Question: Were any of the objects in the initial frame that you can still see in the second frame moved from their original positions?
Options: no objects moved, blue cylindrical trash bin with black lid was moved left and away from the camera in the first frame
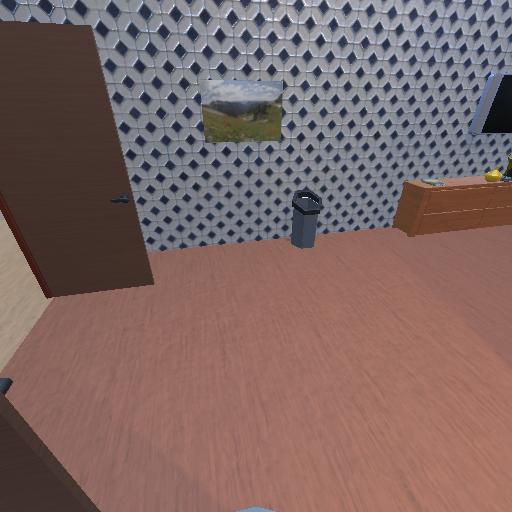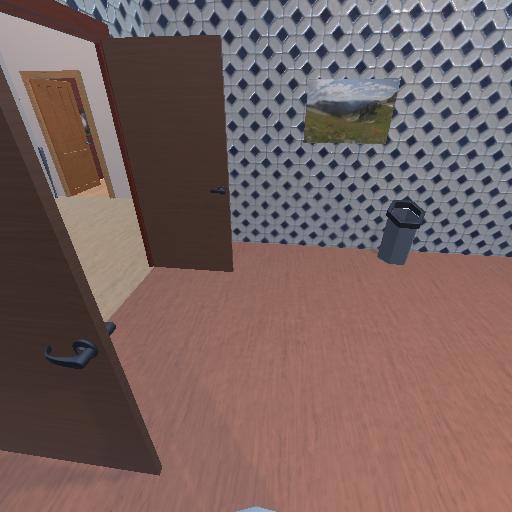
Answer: no objects moved